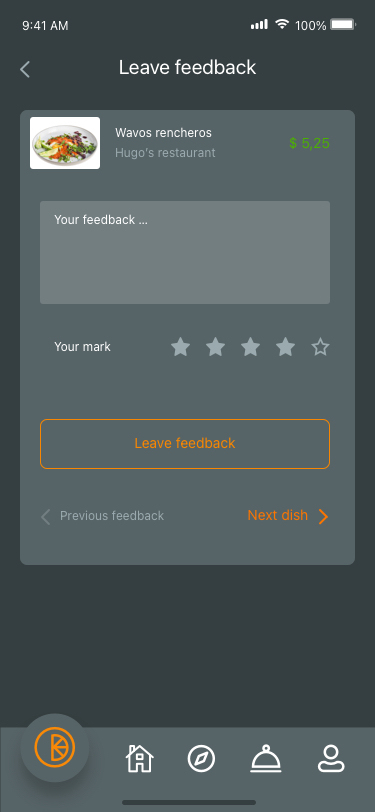
Text in this UI design:
100%
9:41 AM
Leave feedback
Your feedback …
Wavos rencheros
Hugo’s restaurant
$ 5,25
Your mark
Leave feedback
Next dish
Previous feedback